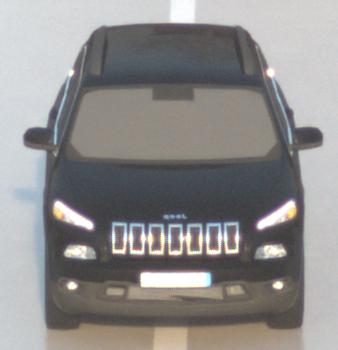
Make: Jeep
Model: Cherokee 3.2 V6 Pentastar
Detailed model: Cherokee (KL)
Model produced from: 2014/07
Model produced until: 2015/07
Doors: 5
Color: black
Road condition: wet road
Daytime: sunrise or sunset
Contrast: medium contrast